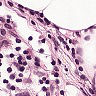
Metastatic tissue present: no